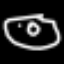
Label: donut